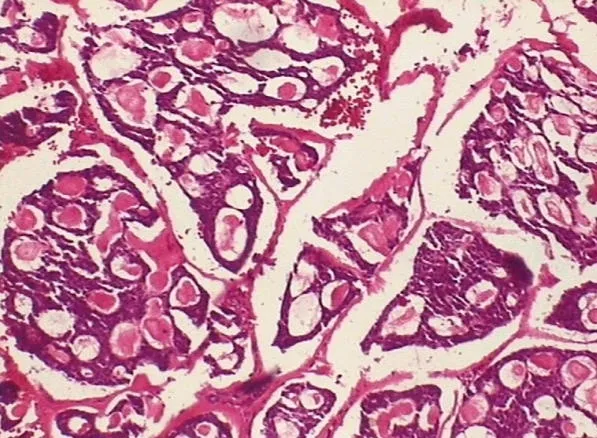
Photomicrograph showing small darkly stained cells with scanty cytoplasm arranged in nests fenestrated by round or oval spaces - cribriform pattern, H & E (x 100).
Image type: pathology (h&e)